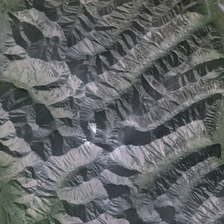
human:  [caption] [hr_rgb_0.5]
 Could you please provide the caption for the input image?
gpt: the mountains are grey and many wrinkles can be seen clearly .

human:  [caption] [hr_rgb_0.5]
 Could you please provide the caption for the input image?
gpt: the mountains are grey and many wrinkles can be seen clearly .

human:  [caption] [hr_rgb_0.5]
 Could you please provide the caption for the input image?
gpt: it is a piece of light green mountain .

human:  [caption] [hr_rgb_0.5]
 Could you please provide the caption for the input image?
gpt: it is a piece of light green mountain .

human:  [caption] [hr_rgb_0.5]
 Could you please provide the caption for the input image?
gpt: it is a piece of light green mountain .